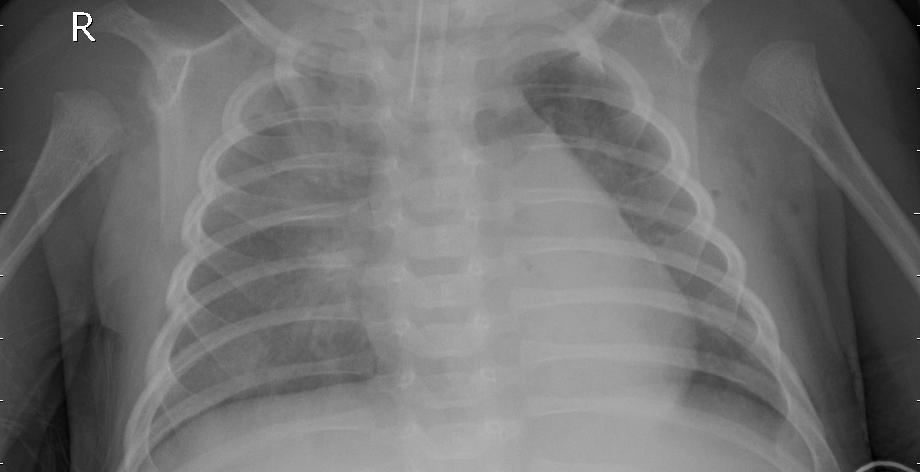
Diagnosis: PNEUMONIA